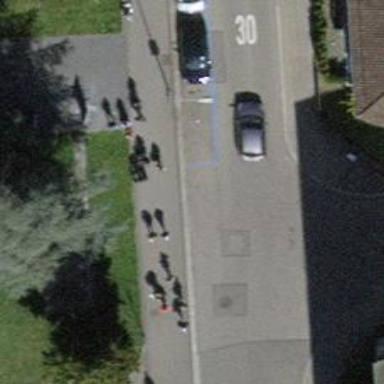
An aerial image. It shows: Kerb barrier.